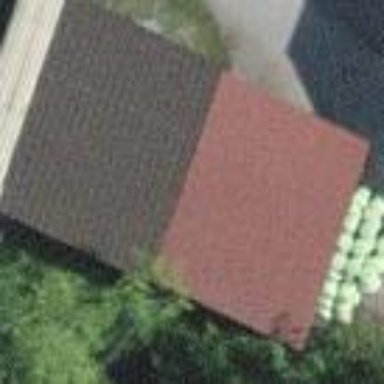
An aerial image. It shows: View of roof of building.